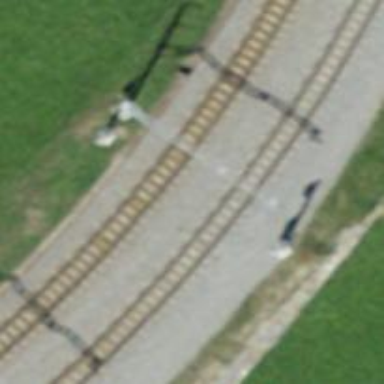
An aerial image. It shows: Railway signal.